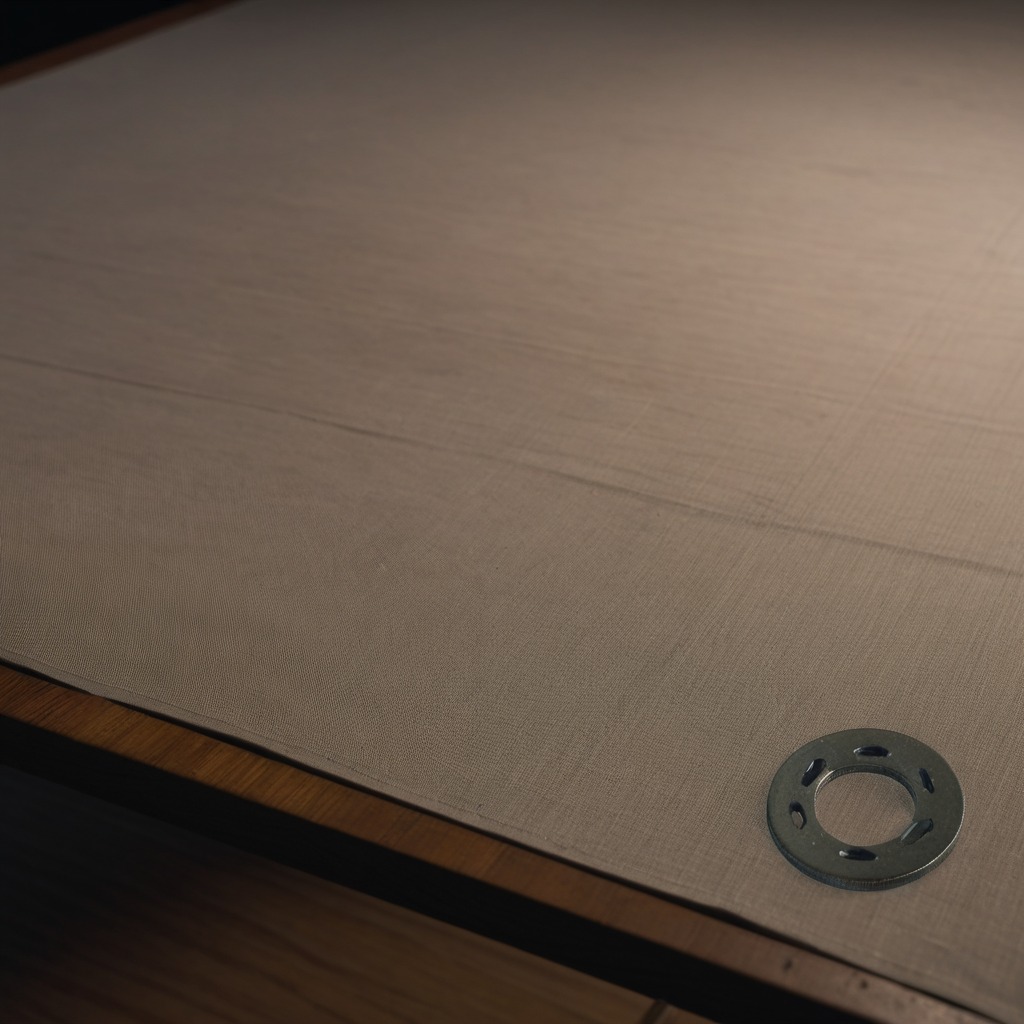
A flat metal washer lies on a wooden table.